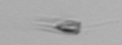
Label: Calciopappus